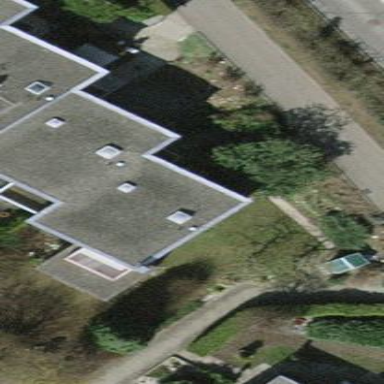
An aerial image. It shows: Terrace building.